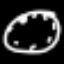
Label: clock